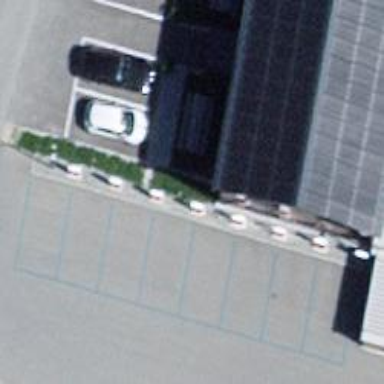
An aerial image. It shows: Charging station.